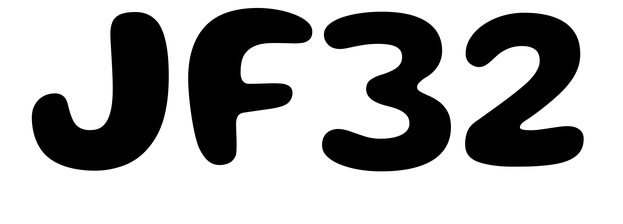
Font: Gluten_SemiBold